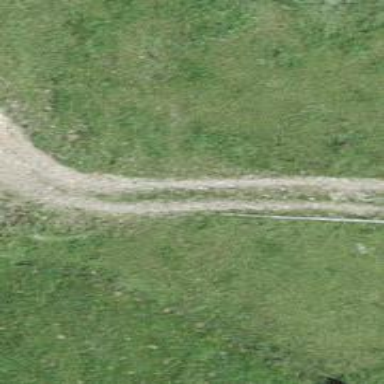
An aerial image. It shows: Dirt track road with grade 4 track type.